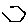
Label: hexagon